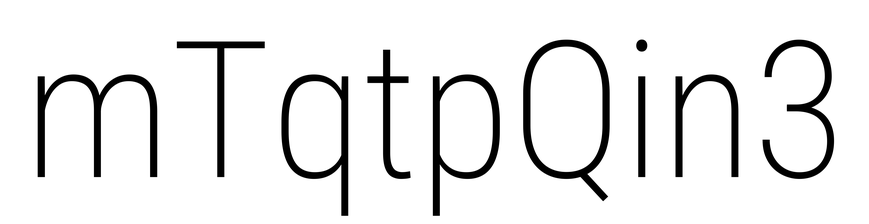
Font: Roboto_Condensed_ExtraLight